Question: I'm trying to optimize a sort for an isometric renderer. What is proving tricky is that the comparitor can return "A > B", "A < B", or "the relationship between A and B is ambiguous." All of the standard sorting algorithms expect that you can compare the values of any two objects, but I cannot do that here. Are there known algorithms that are made for this situation?
For example, there can be a situation where the relationship between A and C is ambiguous, but we know A > B, and B > C. The final list should be A,B,C.
Note also that there may be multiple solutions. If A > B, but C is ambiguous to both A and B, then the answer may be C,A,B or A,B,C.
Edit: I did say it was for sorting in an isometric renderer, but several people asked for more info so here goes. I've got an isometric game and I'm trying to sort the objects. Each object has a rectangular, axis-aligned footprint in the world, which means that they appears as a sort of diamond shapes from the perspective of the camera. Height of the objects is not known, so an object in front of another object is assumed to be capable of occluding the one in the back, and therefore must be drawn after (sorted later in the list than) the one in the back.
I also left off an important consideration, which is that a small number of objects (the avatars) move around.
Edit #2: I finally have enough rep to post pictures! A and B...well, they aren't strictly ambiguous because in each case they have a definite relationship compared to each other. However, that relationship cannot be known by looking at the variables of A and B themselves. Only when we look at C as well can we know what order they go in.
I definitely think topographical sort is the way to go, so I'm considering the question answered, but I'm happy to make clarifications to the question for posterity.

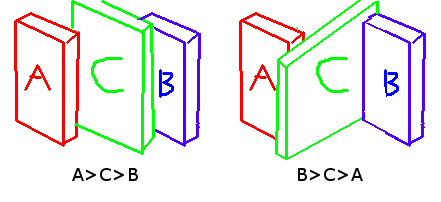
Answer: You may want to look at sorts for partial orders.
<URL>.
Edit:
Given the definition of the nodes:
You need to make sure objects never can cause mutual occlusion. Take a look at the following grid, where the camera is in the bottom left corner.
'''
______
____X_
_YYYX_
_YXXX_
_Y____
'''
As you can see, parts of Y are hidden by X and parts of X are hidden by Y. Any drawing order will cause weird rendering. This can be solved in many ways, the simplest being to only allow convex, hole-free shapes as renderable primitives. Anything concave needs to be broken into chunks.
If you do this, you can then turn your partial order into a total order. Here's an example:
'''
def compare(a,b):
if a.max_x < b.min_x:
return -1
elif a.max_y < b.min_y:
return -1
elif b.max_x < a.min_x:
return 1
elif b.max_y < a.min_y:
return 1
else:
# The bounding boxes intersect
# If the objects are both rectangular,
# this should be impossible
# If you allow non-rectangular convex shapes,
# like circles, you may need to do something fancier here.
raise NotImplementedException("I only handle non-intersecting bounding boxes")
'''
And use any old sorting algortithm to give you your drawing order.